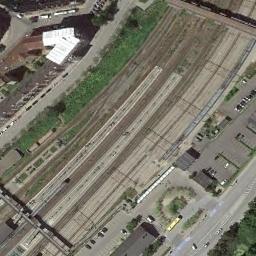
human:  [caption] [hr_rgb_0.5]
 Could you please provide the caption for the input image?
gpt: The railway is next to the grass and houses .

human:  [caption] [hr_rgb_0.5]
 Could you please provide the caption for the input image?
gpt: These railways are flanked by some buildings .

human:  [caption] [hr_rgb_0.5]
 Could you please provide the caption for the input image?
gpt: There are more than ten parallel railway lines in the picture .

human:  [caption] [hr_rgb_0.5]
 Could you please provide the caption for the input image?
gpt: Several buildings of different shapes are beside the railway .

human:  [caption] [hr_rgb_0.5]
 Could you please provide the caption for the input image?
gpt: There are some buildings beside the railway .